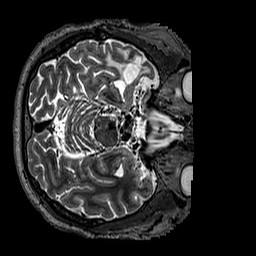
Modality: T2w
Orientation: axial
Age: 43
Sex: male
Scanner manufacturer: siemens
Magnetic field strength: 3 T
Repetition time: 3.2 s
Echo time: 0.567 s